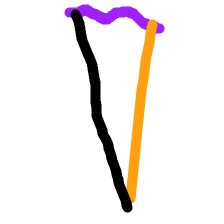
Shape: triangle